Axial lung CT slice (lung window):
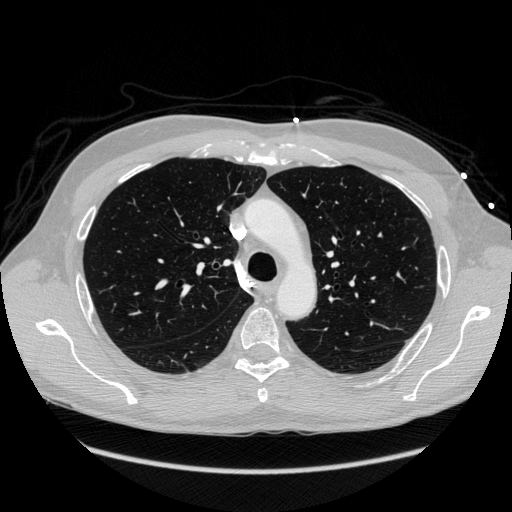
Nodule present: no